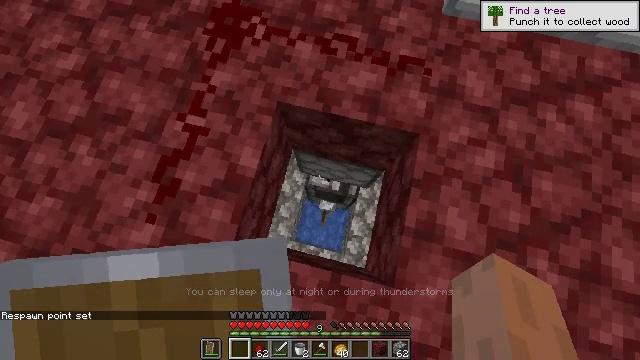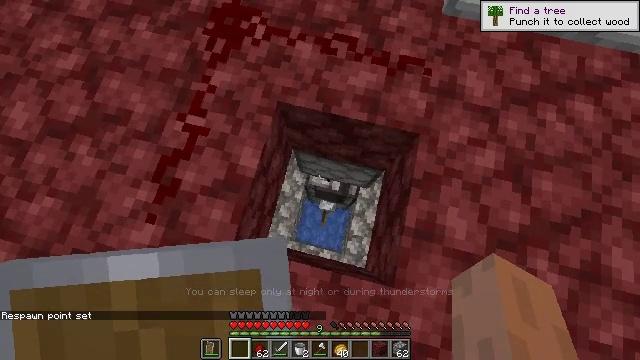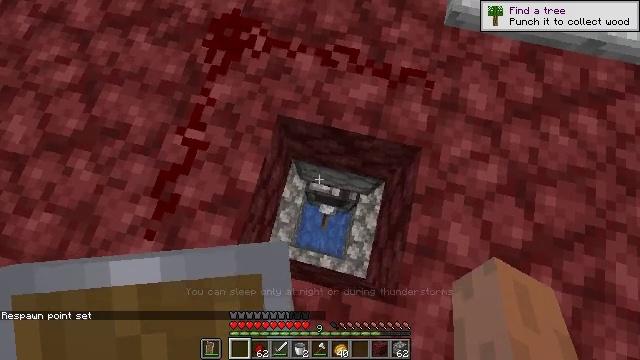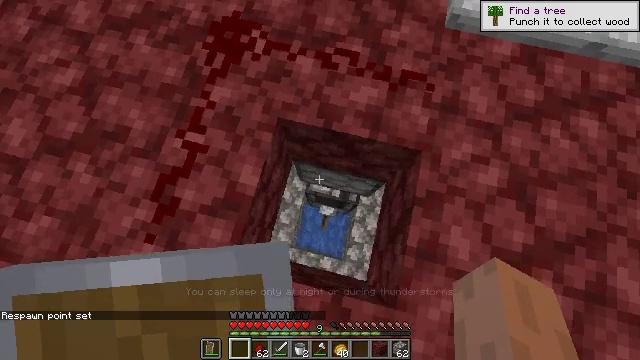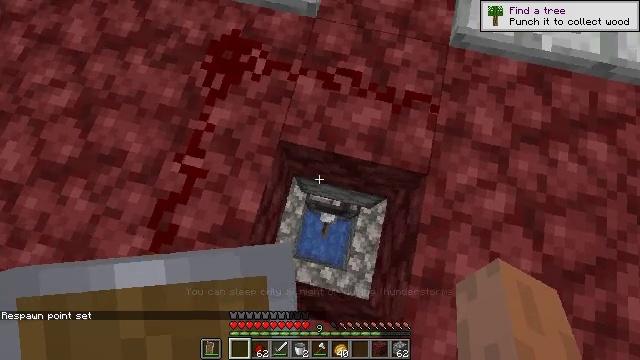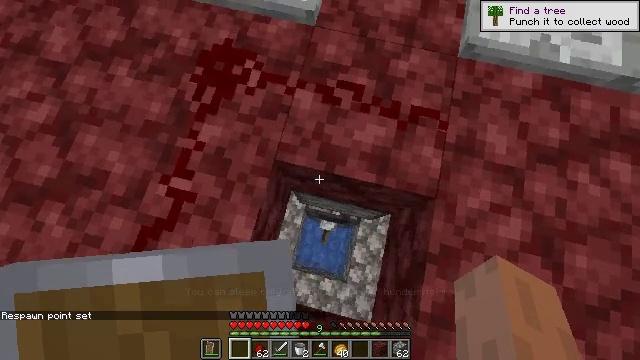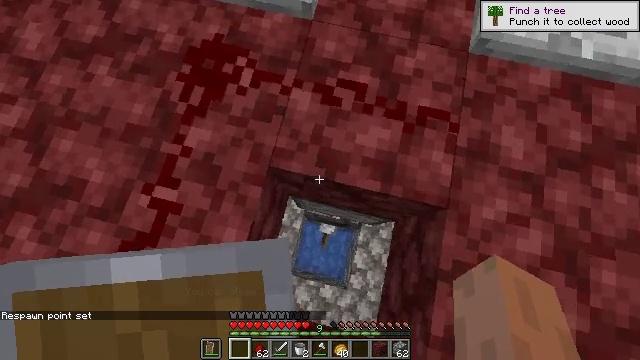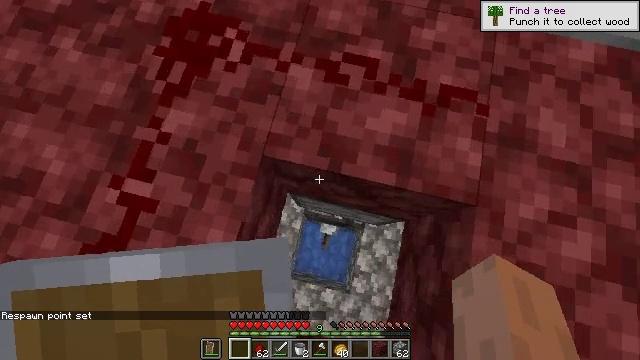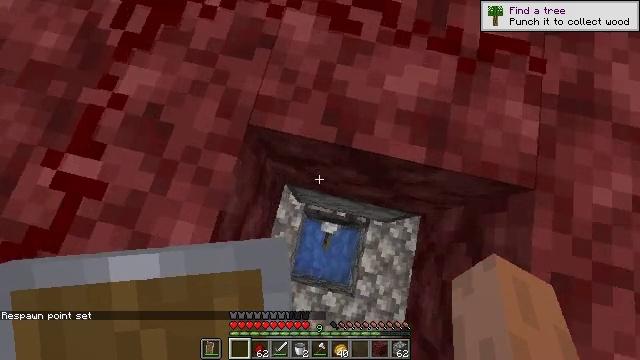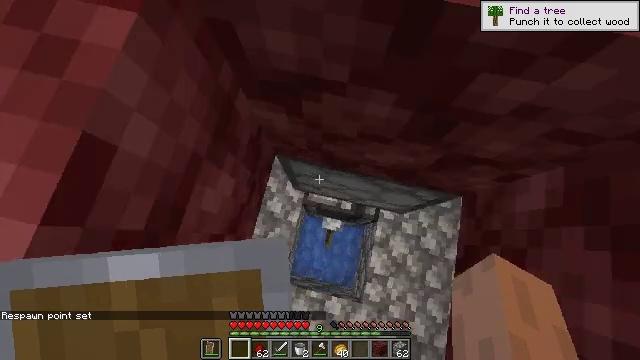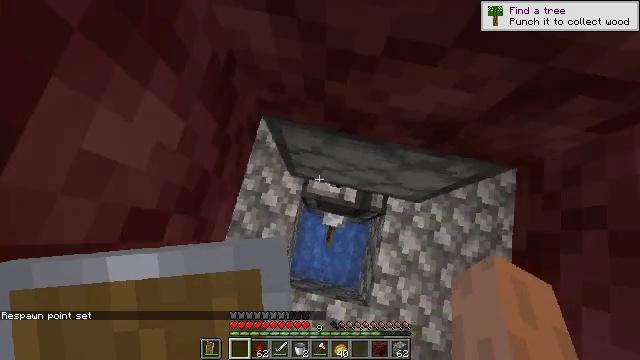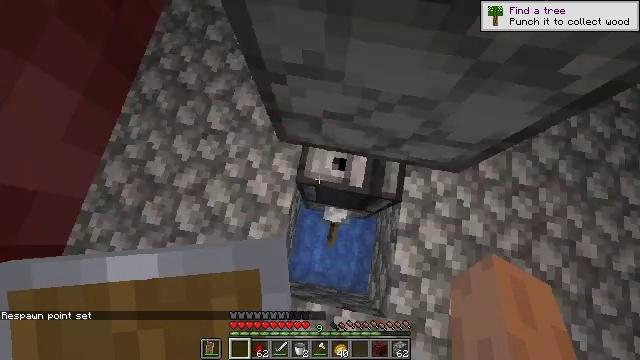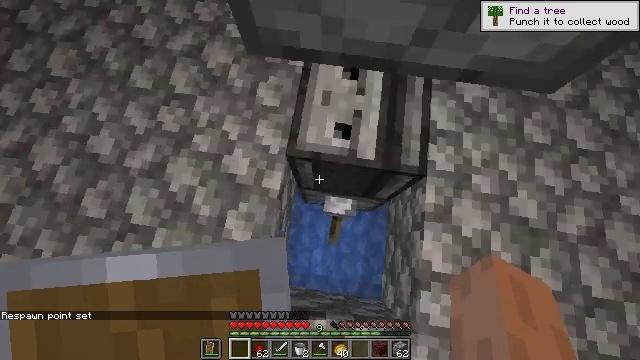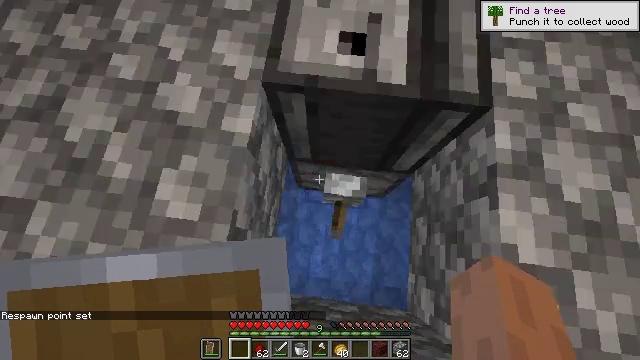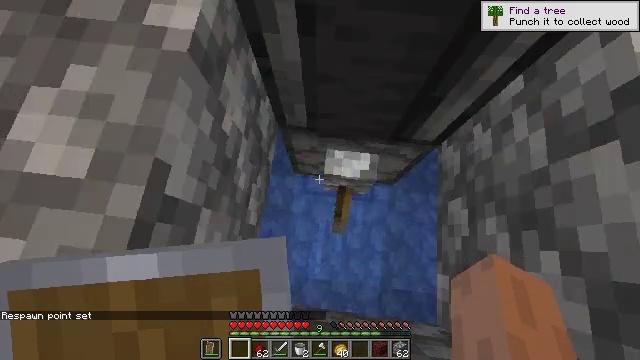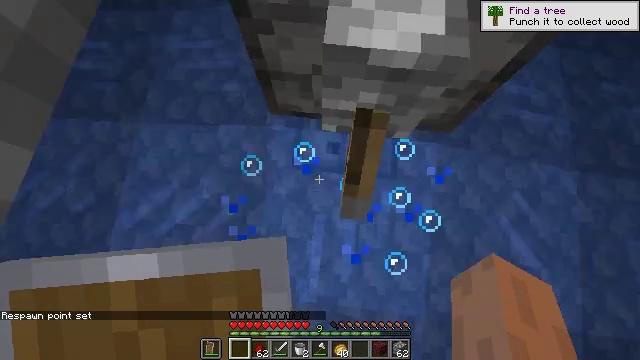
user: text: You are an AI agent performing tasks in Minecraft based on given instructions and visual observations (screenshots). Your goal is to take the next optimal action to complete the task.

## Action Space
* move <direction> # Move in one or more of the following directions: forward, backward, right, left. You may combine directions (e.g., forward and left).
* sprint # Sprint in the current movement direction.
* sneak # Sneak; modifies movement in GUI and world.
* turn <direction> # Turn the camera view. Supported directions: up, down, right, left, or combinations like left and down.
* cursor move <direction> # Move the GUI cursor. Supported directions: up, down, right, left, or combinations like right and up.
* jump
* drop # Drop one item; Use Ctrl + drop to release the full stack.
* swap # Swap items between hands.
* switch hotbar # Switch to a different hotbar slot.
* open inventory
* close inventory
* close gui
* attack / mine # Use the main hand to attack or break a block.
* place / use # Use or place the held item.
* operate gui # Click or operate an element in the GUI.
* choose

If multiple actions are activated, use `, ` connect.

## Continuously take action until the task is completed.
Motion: motion action
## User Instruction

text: Attack the lever to remove it.
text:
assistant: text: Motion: no_op
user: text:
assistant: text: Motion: move forward
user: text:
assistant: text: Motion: move forward
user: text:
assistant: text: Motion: move forward
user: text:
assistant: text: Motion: no_op
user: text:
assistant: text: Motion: no_op
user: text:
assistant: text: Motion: move back
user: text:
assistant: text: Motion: move back
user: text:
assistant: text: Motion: move back
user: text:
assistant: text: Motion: move back
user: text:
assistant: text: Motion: move back, turn right
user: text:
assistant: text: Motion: move back, turn right
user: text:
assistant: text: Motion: move back, turn right
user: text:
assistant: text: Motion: move back
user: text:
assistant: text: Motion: move back
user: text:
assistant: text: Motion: move back
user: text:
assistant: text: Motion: move back
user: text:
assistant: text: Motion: move back
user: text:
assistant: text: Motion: move back
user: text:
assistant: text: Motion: move back
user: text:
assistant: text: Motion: move back
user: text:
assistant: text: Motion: move back
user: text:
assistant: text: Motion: turn right and up
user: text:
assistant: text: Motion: turn right and up
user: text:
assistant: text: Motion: turn up
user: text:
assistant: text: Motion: move forward, turn up
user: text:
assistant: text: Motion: move forward, turn up
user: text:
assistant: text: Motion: move forward, turn left and up
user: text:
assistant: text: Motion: move forward, turn left and up
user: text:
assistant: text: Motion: move forward, turn left and up